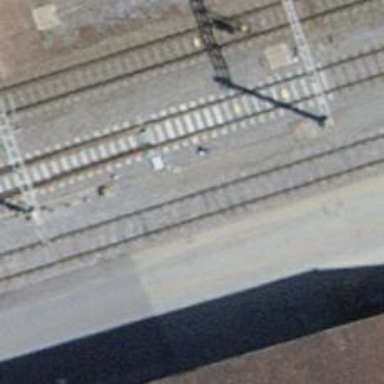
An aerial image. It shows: Railway switch with the turnout side on the left.